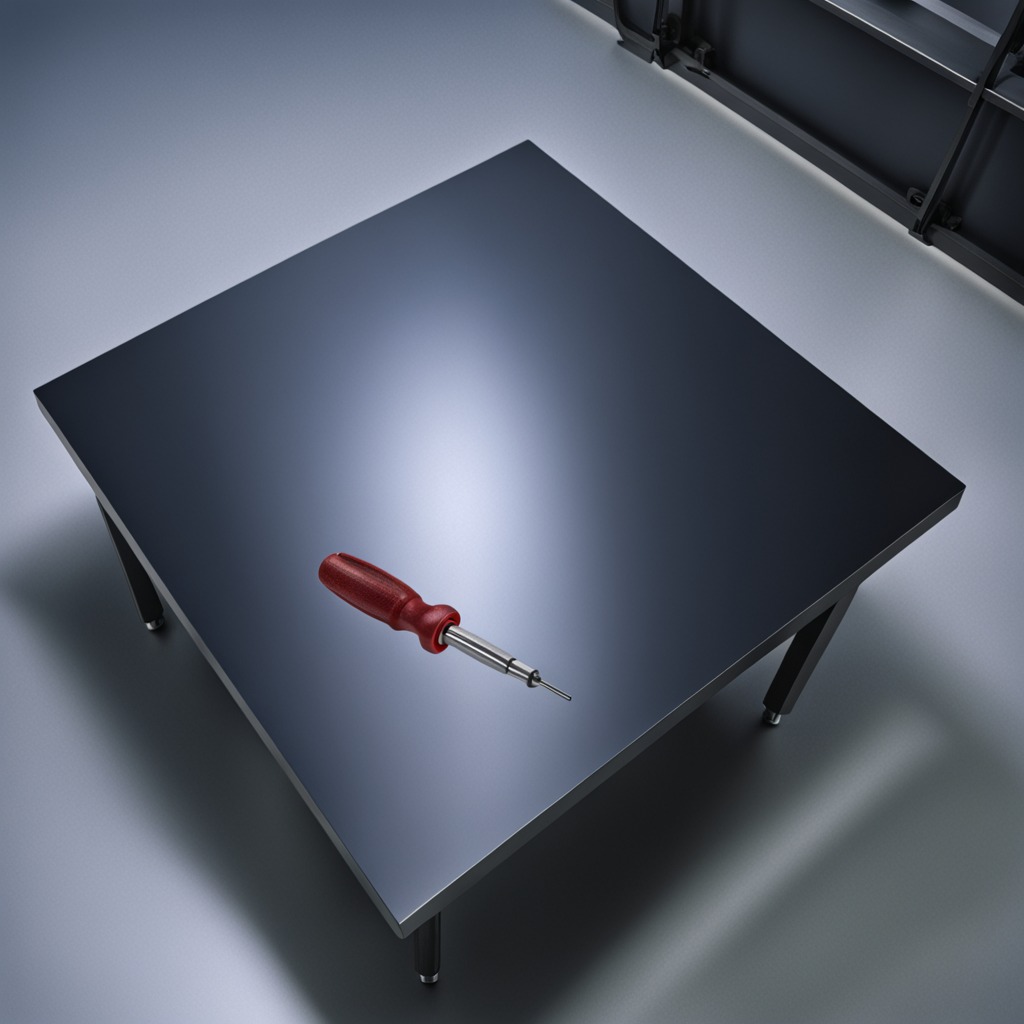
A screwdriver is lying on the tabletop in the evening.